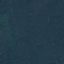
Land use / land cover class: Forest